Question: I am following the exact steps on creating userform on this website <URL>. I followed all the steps but I can't make it work.
Please see the image for the error.

When I pasted this code.
'''
Private Sub UserForm_Initialize()
'Empty NameTextBox
NameTextBox.Value = ""
'Empty PhoneTextBox
PhoneTextBox.Value = ""
'Empty CityListBox
CityListBox.Clear
'Fill CityListBox
With CityListBox
.AddItem "San Francisco"
.AddItem "Oakland"
.AddItem "Richmond"
End With
'Empty DinnerComboBox
DinnerComboBox.Clear
'Fill DinnerComboBox
With DinnerComboBox
.AddItem "Italian"
.AddItem "Chinese"
.AddItem "Frites and Meat"
End With
'Uncheck DataCheckBoxes
DateCheckBox1.Value = False
DateCheckBox2.Value = False
DateCheckBox3.Value = False
'Set no car as default
CarOptionButton2.Value = True
'Empty MoneyTextBox
MoneyTextBox.Value = ""
'Set Focus on NameTextBox
NameTextBox.SetFocus
End Sub
'''
this code will have error
'''
Private Sub CommandButton1_Click()
DinnerPlannerUserForm.Show
End Sub
'''
Please see the <URL> first.
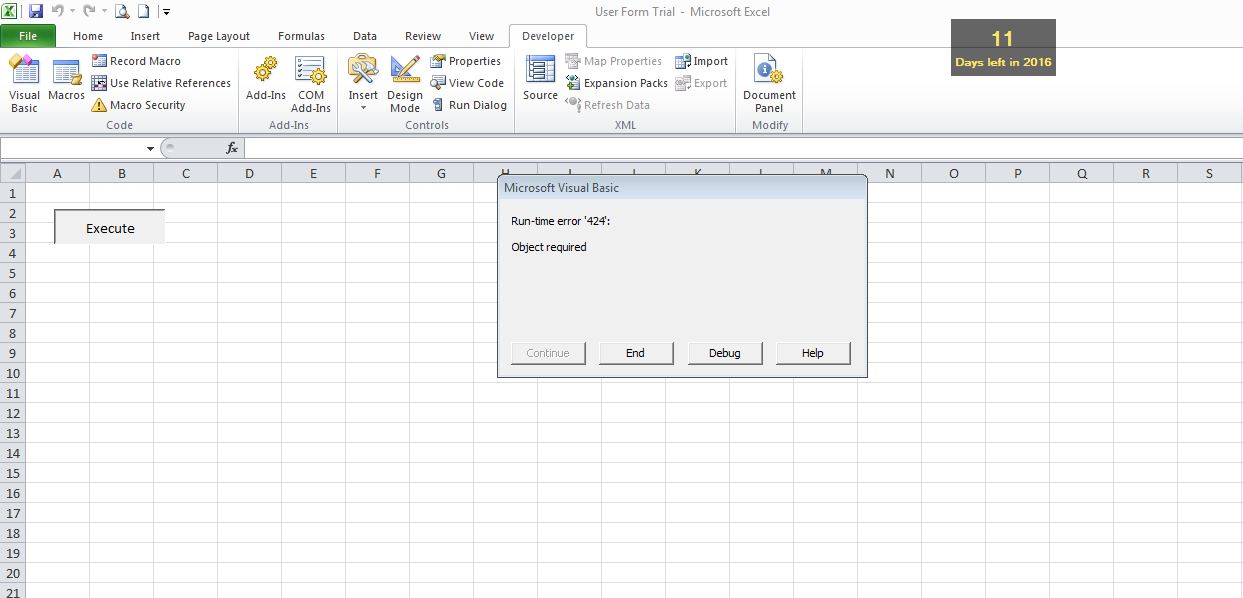
Answer: One of your controls is not named correctly. Adding 'Option Explicit' to the top of your code modules will usually allow you to catch this type of error early.
<URL>